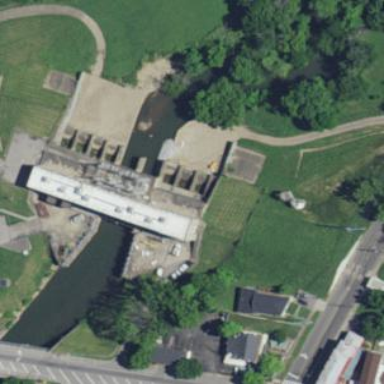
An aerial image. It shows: Pumping station.